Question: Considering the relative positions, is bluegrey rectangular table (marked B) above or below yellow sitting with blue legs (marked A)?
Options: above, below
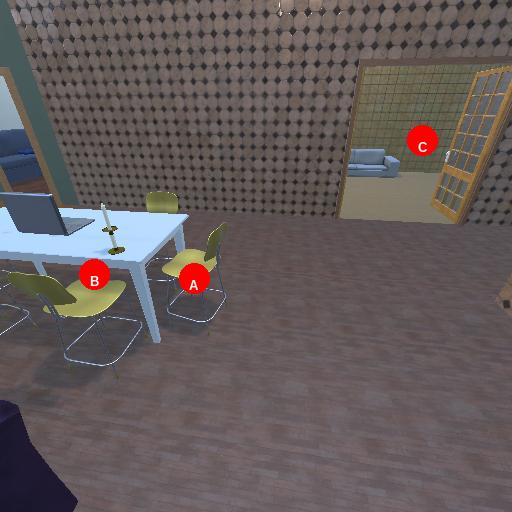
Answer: above